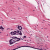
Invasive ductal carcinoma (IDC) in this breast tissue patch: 0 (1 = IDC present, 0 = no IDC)